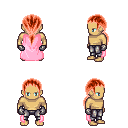
a pixel art fantasy rpg character, male body template, human, tanned skin, pink cape, metal pants, red ponytail hairstyle, metal gloves, four views (front, back, left, right), 2x2 character sprite sheet, small pixel art, hard edges, no anti-aliasing